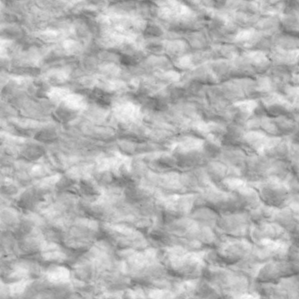
Label: non_frost